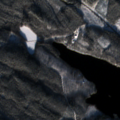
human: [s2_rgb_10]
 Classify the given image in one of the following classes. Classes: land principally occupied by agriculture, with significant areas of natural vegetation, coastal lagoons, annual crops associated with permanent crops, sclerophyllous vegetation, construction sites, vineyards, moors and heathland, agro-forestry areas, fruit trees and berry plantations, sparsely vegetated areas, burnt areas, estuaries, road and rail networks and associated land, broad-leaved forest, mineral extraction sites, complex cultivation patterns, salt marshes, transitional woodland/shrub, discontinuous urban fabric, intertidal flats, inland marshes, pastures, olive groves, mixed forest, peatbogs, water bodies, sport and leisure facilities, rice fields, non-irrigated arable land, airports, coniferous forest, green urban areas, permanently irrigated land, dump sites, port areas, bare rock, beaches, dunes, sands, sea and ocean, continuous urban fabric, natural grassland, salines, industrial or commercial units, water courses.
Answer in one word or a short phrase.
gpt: coniferous forest, mixed forest, transitional woodland/shrub, water bodies